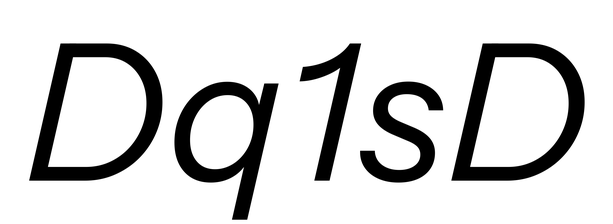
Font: InstrumentSans-Italic_Italic